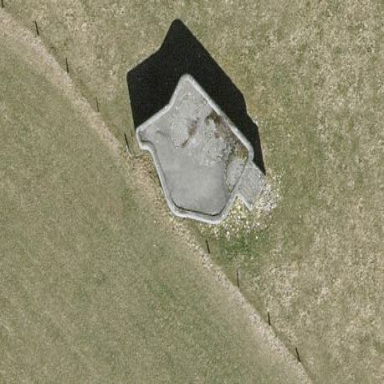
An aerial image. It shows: Military bunker.